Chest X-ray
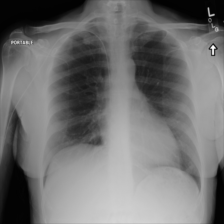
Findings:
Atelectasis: negative
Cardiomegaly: negative
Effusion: negative
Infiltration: negative
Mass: negative
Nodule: negative
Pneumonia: negative
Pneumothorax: negative
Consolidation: negative
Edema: negative
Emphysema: negative
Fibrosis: negative
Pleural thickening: negative
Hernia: negative